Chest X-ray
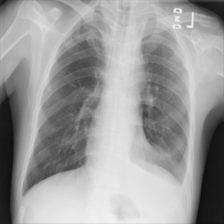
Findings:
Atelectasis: negative
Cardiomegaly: negative
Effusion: positive
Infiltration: negative
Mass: negative
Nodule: negative
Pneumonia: negative
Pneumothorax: negative
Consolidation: negative
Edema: negative
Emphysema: negative
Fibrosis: positive
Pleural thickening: negative
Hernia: negative